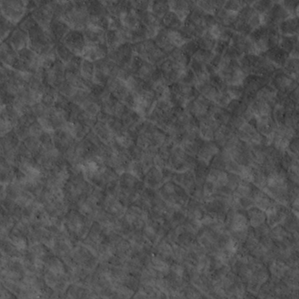
Label: non_frost